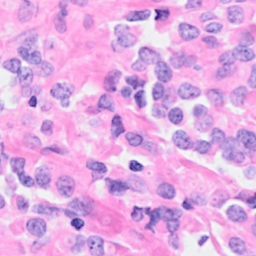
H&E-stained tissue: Breast